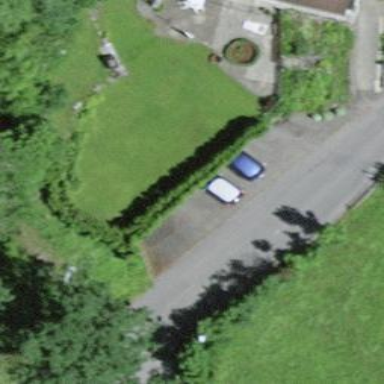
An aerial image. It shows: Group of garages.